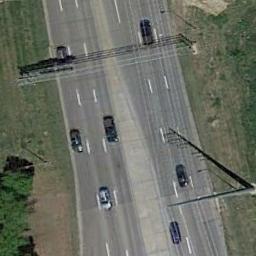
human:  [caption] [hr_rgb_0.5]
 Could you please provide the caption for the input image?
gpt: Different lanes on the highway have different Numbers of cars .

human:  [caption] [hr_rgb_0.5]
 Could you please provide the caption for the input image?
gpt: A straight freeway goes through the lawn and a speed meter is over the freeway .

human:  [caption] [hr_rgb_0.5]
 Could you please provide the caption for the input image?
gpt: The freeway is surrounded by a large green lawn, There are many cars on the freeway, And there is a telephone pole on the road .

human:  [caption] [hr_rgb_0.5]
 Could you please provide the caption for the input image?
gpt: The freeway goes through the grass with some cars .

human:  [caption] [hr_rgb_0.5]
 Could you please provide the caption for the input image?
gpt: There are green lawns beside the freeway .